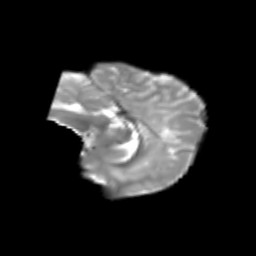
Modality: T2w
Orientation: sagittal
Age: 6
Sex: male
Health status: healthy